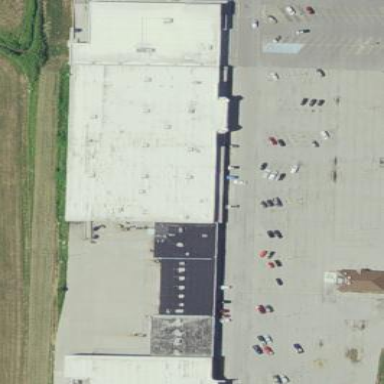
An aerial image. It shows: Mall building.